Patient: sex M, age 73
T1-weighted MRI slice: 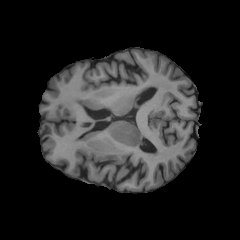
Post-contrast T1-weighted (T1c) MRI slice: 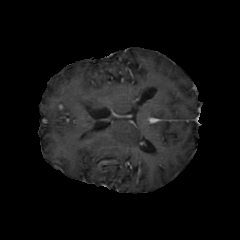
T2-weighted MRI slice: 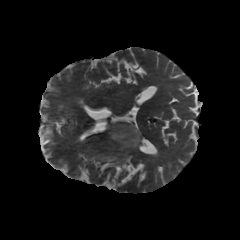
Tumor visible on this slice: yes
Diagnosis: Glioblastoma, IDH-wildtype
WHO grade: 4